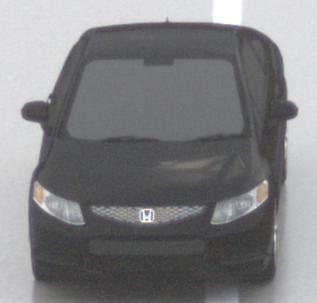
Make: Honda
Model: Civic Limousine 1.8
Detailed model: Civic (IX) Limousine
Model produced from: 2014/05
Model produced until: 2017/06
Doors: 4
Color: black
Road condition: wet road
Daytime: morning or afternoon
Contrast: low contrast